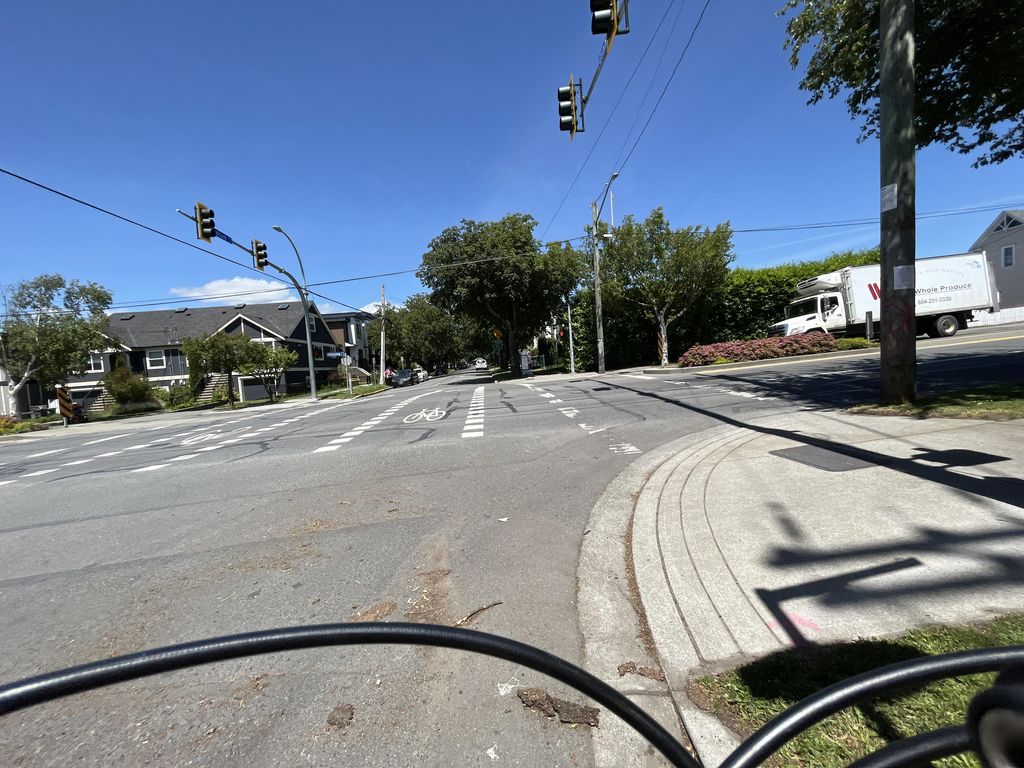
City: victoria